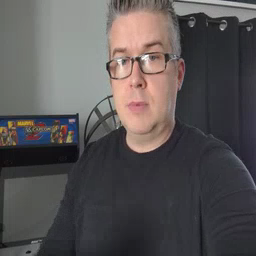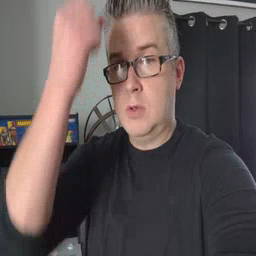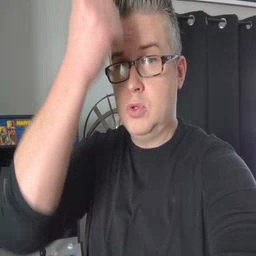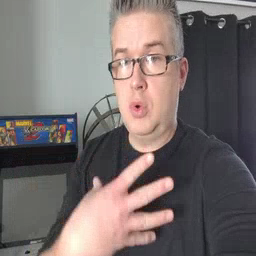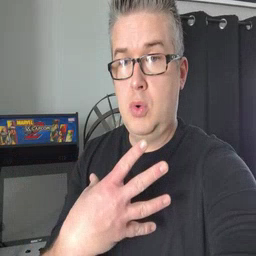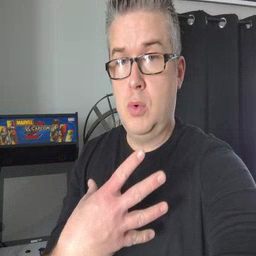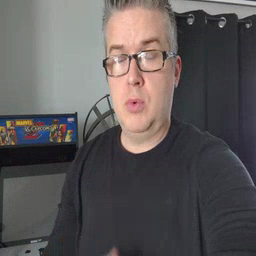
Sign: shower